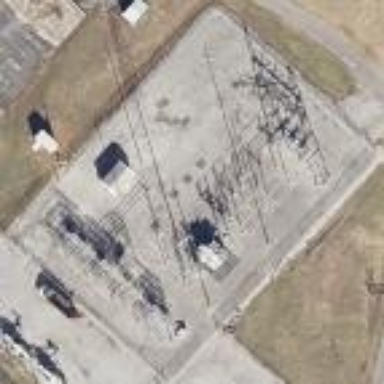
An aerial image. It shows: Distribution substation surrounded by fence.